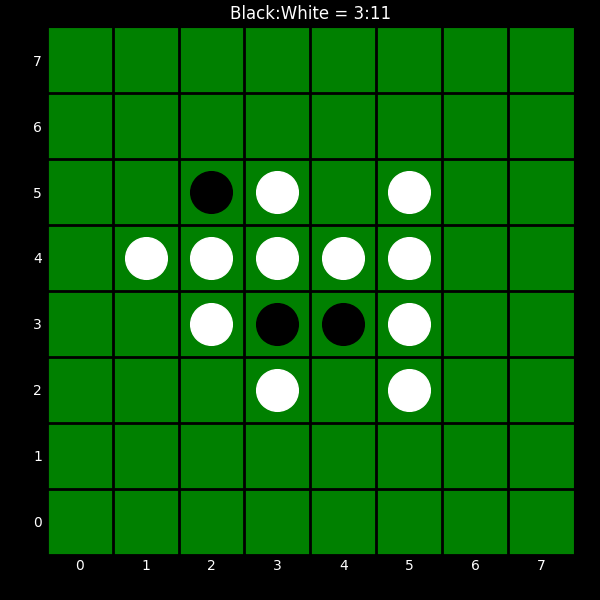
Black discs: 3
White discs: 11